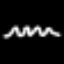
Label: squiggle